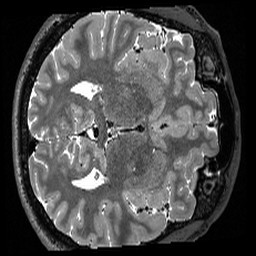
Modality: T2w
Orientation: axial
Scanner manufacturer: siemens
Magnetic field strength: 3 T
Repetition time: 3.2 s
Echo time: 0.563 s